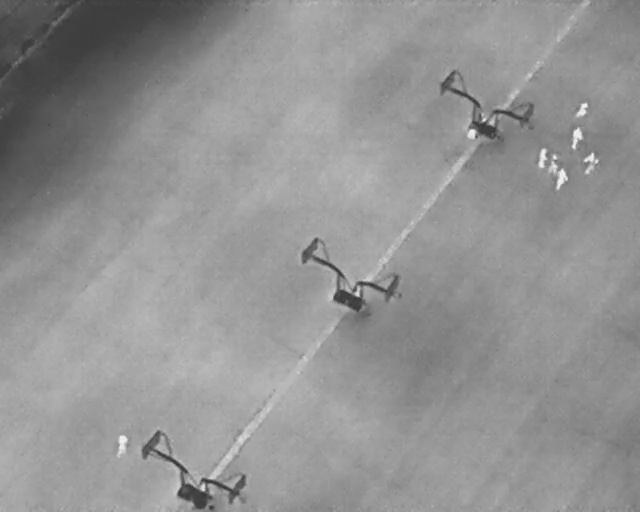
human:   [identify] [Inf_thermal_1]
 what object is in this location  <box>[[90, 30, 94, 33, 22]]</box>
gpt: <ref>1 large person at the right</ref>